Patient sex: F
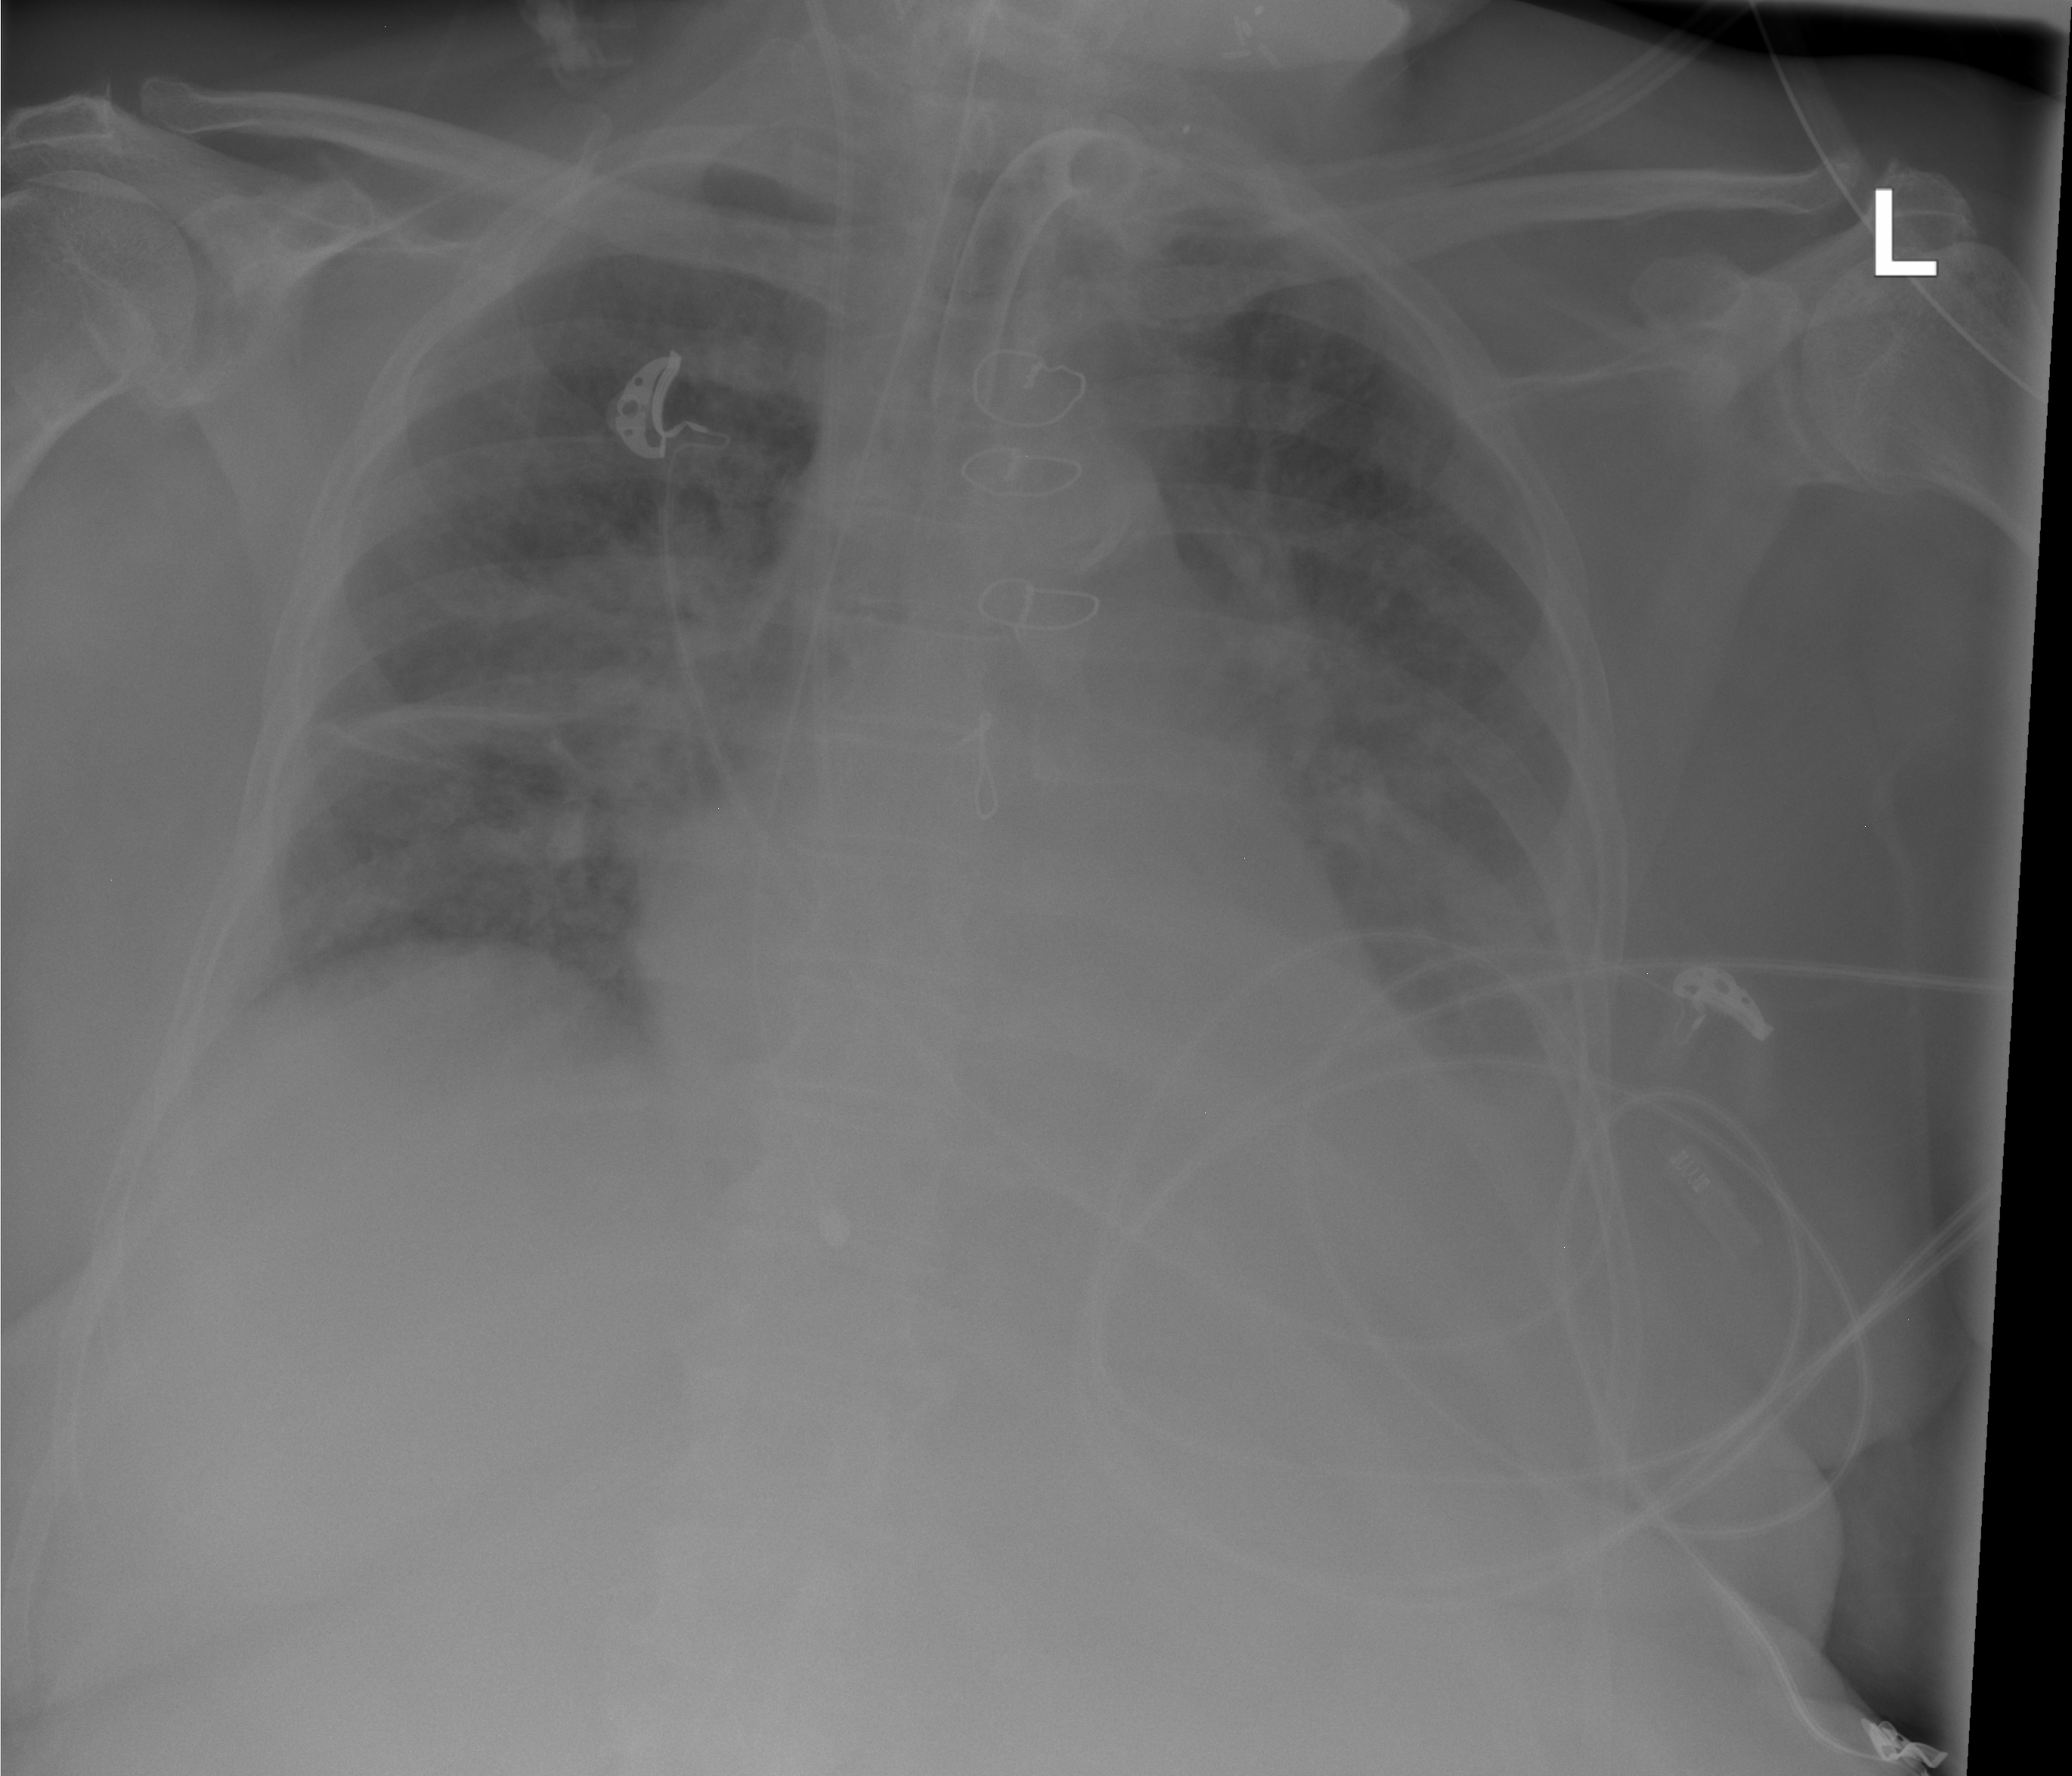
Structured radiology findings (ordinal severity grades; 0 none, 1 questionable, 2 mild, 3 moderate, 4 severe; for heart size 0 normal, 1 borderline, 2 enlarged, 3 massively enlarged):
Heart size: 0
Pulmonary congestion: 2
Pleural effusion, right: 2
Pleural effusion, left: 2
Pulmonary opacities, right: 2
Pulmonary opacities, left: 2
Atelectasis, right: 2
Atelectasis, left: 3